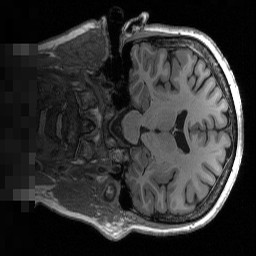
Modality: T1w
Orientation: coronal
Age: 59
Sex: female
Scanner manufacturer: siemens
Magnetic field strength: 3 T
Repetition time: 2.53 s